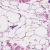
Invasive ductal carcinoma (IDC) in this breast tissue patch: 0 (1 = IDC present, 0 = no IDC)